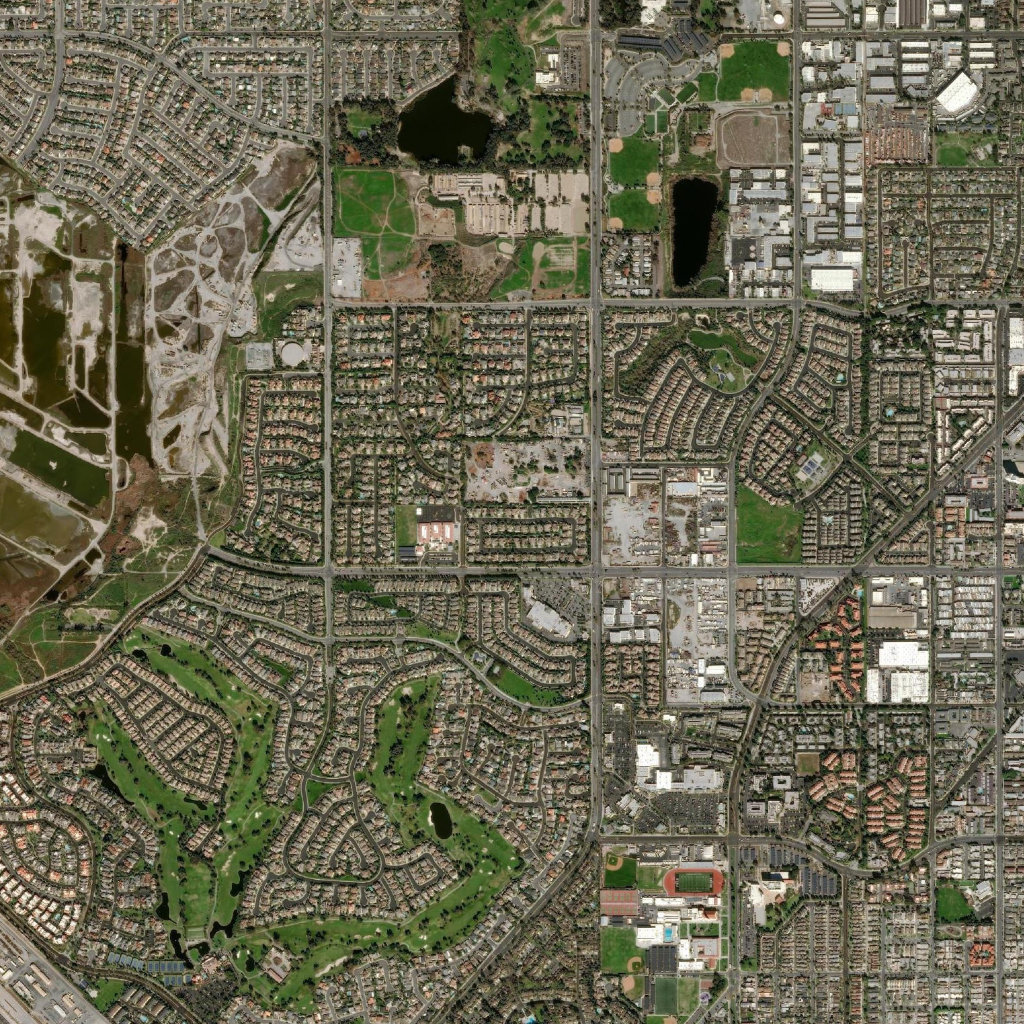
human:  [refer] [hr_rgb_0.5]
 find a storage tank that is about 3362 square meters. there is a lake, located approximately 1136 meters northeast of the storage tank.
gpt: <box>[[27, 33, 29, 35, 0]]</box>

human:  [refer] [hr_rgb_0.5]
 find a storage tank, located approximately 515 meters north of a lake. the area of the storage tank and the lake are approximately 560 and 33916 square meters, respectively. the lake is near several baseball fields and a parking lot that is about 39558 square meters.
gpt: <box>[[75, 1, 76, 2, 0]]</box>

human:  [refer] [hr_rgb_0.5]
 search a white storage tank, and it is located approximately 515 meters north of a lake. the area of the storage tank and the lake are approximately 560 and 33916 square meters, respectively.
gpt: <box>[[75, 1, 76, 2, 0]]</box>

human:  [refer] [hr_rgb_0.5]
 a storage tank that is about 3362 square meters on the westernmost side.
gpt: <box>[[27, 33, 29, 35, 0]]</box>